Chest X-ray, PA view. Patient: 26 years old, sex M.
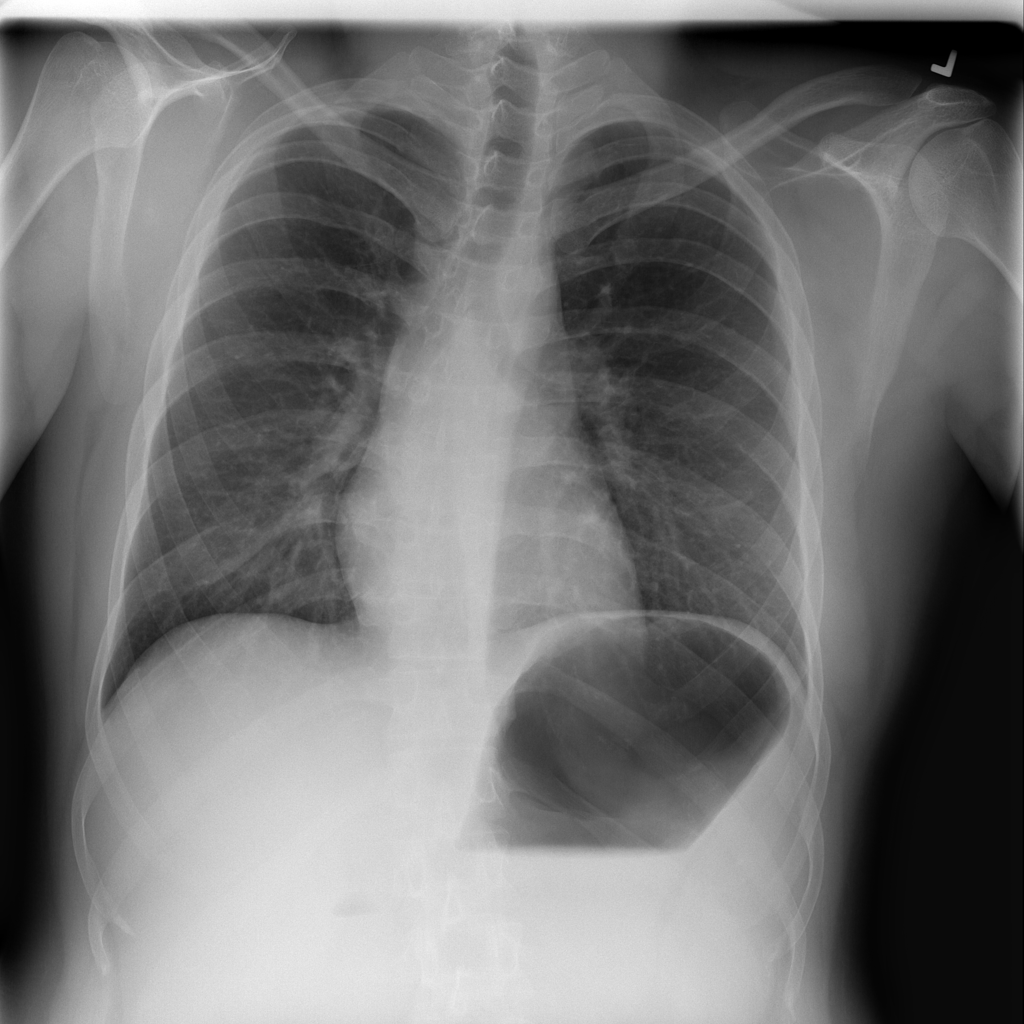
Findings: No Finding